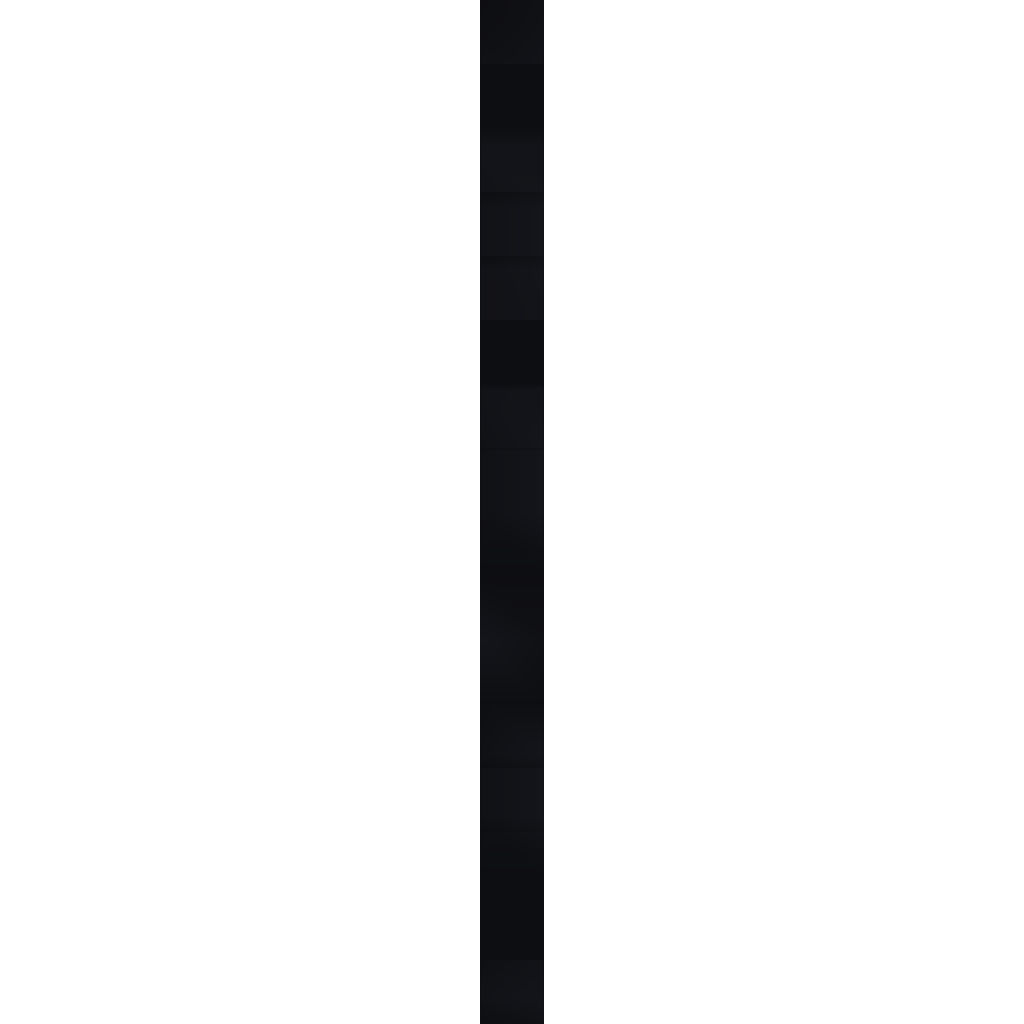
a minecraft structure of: Pink floyd album cover